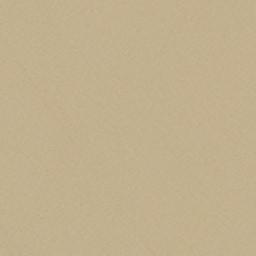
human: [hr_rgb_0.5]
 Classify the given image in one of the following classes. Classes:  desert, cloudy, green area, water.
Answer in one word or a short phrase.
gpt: desert